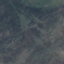
Land use / land cover class: HerbaceousVegetation